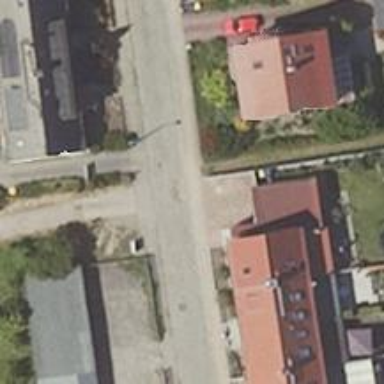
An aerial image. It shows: Residential road.